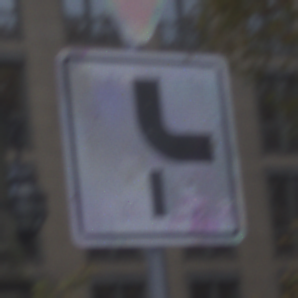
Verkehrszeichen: VerlaufVorfahrtsstrasse10
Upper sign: VorfahrtGewaehren
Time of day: SunriseSunset
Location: Outdoor (Urban)
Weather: PartlyCloudy
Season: NotSpecified
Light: Natural